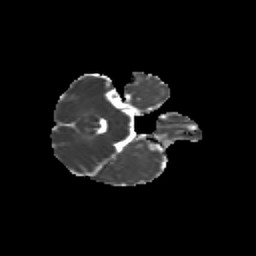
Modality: MD
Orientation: axial
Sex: female
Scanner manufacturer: siemens
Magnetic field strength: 3 T
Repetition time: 5 s
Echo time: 0.071 s